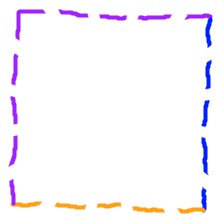
Shape: square